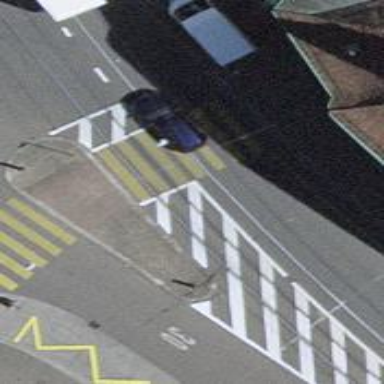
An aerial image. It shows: Tram crossing on the railway.